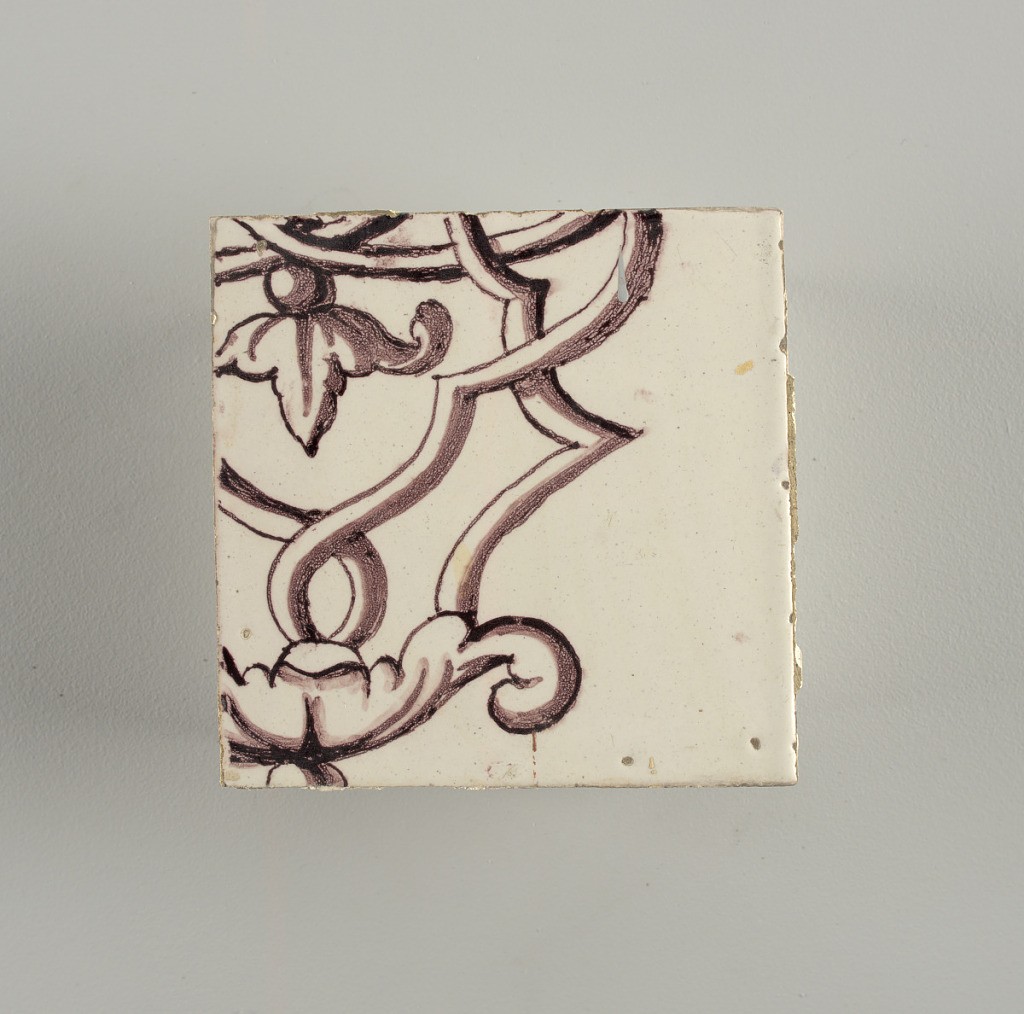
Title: Panel
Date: ca. 1725
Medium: Tin-glazed earthenware, underglaze manganese decoration
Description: Tile from upright rectangular panel of tiles; dark purple (manganese) on white ground showing arched framework; oval cartouche bearing double monogram (probably Lubert Adolf Torck), supported by pair of nude amors; pair of small amors holding crown above, borne by pair of female terms; surrounded by leafscrolls and foliations, with pair of flower-filled urns; top center, lunetted amor's head pendented with rosetted lattice cartouche.

To be used in Rozendaal Castel. Intended to be viewed inset into a wall- indicated by the inclusion of a trompe-l'oeil marbleized edge that surrounds three sides of the panel.